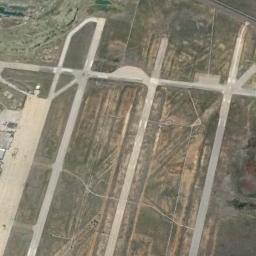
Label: airport